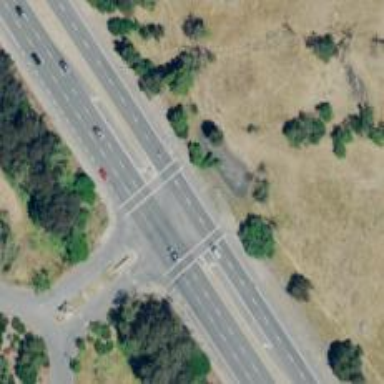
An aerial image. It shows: Solid stop line on the road.